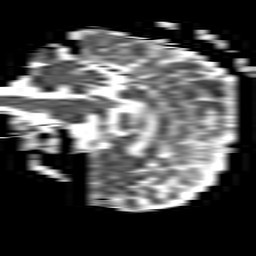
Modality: ADC
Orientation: sagittal
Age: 61
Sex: female
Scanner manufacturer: philips
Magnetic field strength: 1.5 T
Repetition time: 3.393 s
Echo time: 0.06922 s